Question: I have a CSV file which contains lines for each (Java GC) Event I am interested in. The object consists of a subsecond timestamp (non equidistant) and some variables. The object looks like this:
'''
gcdata <- read.table("http://bernd.eckenfels.net/view/gc1001.ygc.csv",header=TRUE,sep=",", dec=".")
start = as.POSIXct(strptime("2012-01-01 00:00:00", format="%Y-%m-%d %H:%M:%S"))
gcdata.date = gcdata$Timestamp + start
gcdata = gcdata[,2:7] # remove old date col
gcdata=data.frame(date=gcdata.date,gcdata)
str(gcdata)
'''
Results in
'''
'data.frame': 2997 obs. of 7 variables:
$ date : POSIXct, format: "2012-01-01 00:00:06" "2012-01-01 00:00:06" "2012-01-01 00:00:18" ...
$ Distance.s. : num 0 0.165 11.289 9.029 11.161 ...
$ YGUsedBefore.K.: int <PHONE> 201<PHONE> 202<PHONE> 204<PHONE> 211<PHONE> 21544930 ...
$ YGUsedAfter.K. : int 7990 15589 <PHONE> 2<PHONE> 9<PHONE> <PHONE> <PHONE> ...
$ Promoted.K. : int 0 0 0 0 8226 937 65429 71166 <PHONE> ...
$ YGCapacity.K. : int 226<PHONE> 226<PHONE> 226<PHONE> 226<PHONE> 226<PHONE> ...
$ Pause.s. : num 0.0379 0.022 0.0287 0.0509 0.109 ...
'''
In this case I care about the Pause time (in seconds). I want to plot a diagram, which will show me for each (wall clock) hour basically the mean as a line, the 2% and 98% as a grey corridor and the max value (within each hour) as a red line.
I have done some work, but using the q98 functions is ugly, having to use multiple lines statements seems to be wastefull, and I dont know how to achieve a grey area between q02 and q98:
'''
q02 <- function(x, ...) { x <- quantile(x,probs=c(0.2)) }
q98 <- function(x, ...) { x <- quantile(x,probs=c(0.98)) }
hours = droplevels(cut(gcdata$date, breaks="hours")) # can I have 2 hours?
plot(aggregate(gcdata$Pause.s. ~ hours, data=gcdata, FUN=max),ylim=c(0,2), col="red", ylab="Pause(s)", xlab="Days") # Is always black?
lines(aggregate(gcdata$Pause.s. ~ hours, data=gcdata, FUN=q98),ylim=c(0,2), col="green")
lines(aggregate(gcdata$Pause.s. ~ hours, data=gcdata, FUN=q02),ylim=c(0,2), col="green")
lines(aggregate(gcdata$Pause.s. ~ hours, data=gcdata, FUN=mean),ylim=c(0,2), col="blue")
'''
Now this results in a chart which has black dots as maximum, a blue line as the hourly average and a lower and upper 0,2 + 0,98 green line. I think it would be better readable to have a grey corridor, maybe a dashed maximum (red) line and somehow fix the axis labels.

Any suggestions? (the file is available above)
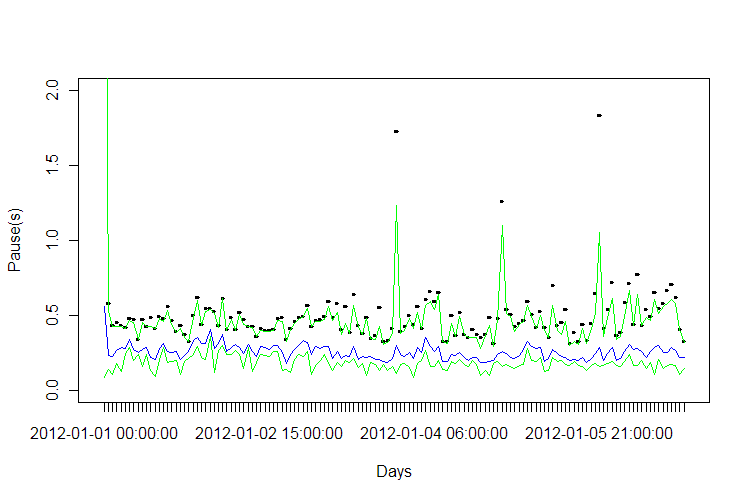
Answer: good to see fellow Debian old-timers here :) Your answer is already pretty nice. As I happen to work a lot with time series, I thought I'd throw in a variant using the excellent <URL>' function to get you two-hourly aggregates.
So at the top I'd use
'''
library(zoo) # for zoo objects
library(xts) # for period.apply
gcdata <- read.table("http://bernd.eckenfels.net/view/gc1001.ygc.csv",
header=TRUE, sep=",", dec=".")
timestamps <- gcdata$Timestamp +
as.POSIXct(strptime("2012-01-01 00:00:00",
format="%Y-%m-%d %H:%M:%S"))
gcdatazoo <- zoo(gcdata[-1], order.by=timestamps) # as zoo object
'''
to create a 'zoo' object. Your function remains:
'''
plotAreaCorridor <- function(x, y, col.poly1="lightgray", col.poly2="gray",...) {
x.pol <- c(x, rev(x), x[1])
y.pol <- c(y[,1], rev(y[,5]),y[,1][1])
plot(x, y[,6]+1, type="n", ...)
polygon(x.pol, y.pol, col=col.poly1, lty=0)
x.pol <- c(x, rev(x), x[1])
y.pol <- c(y[,2], rev(y[,4]), y[,1][1])
polygon(x.pol, y.pol, col=col.poly2, lty=0)
lines(x, y[,3], col="blue") # median
lines(x, y[,6], col="red") # max
invisible(NULL)
}
'''
And we can then simplify a little:
'''
agg <- period.apply(gcdatazoo[,"Pause.s."], # to which data
INDEX=endpoints(gcdatazoo, "hours", k=2), # every 2 hours
FUN=function(x) quantile(x, # what fun.
probs=c(5,20,50,80,95,100)/100))
#v99 = q99(gcdata$Pause.s.) # what is q99 ?
v99 <- mean(agg[,5]) # mean of 95-th percentile?
plotAreaCorridor(index(agg), # use time index as x axis
coredata(agg), # and matrix part of zoo object as data
ylim=c(0,max(agg[,5])*1.5),
ylab="Quantiles of GC events",
main="NewPar Collection Activity")
abline(h=median(gcdatazoo[,"Pause.s."]), col="lightblue")
abline(h=v99, col="grey")
labeltxt <- paste("99%=",round(v99,digits=3),"s n=", nrow(gcdatazoo),sep="")
text(x=index(agg)[20], y=1.5*v99, labeltxt, col="grey", pos=3) # or legend()
'''
which gives

The axis is now automatic and shows weekdays only as the span is less than week; this can be override as needed.